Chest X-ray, PA view. Patient: 32 years old, sex F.
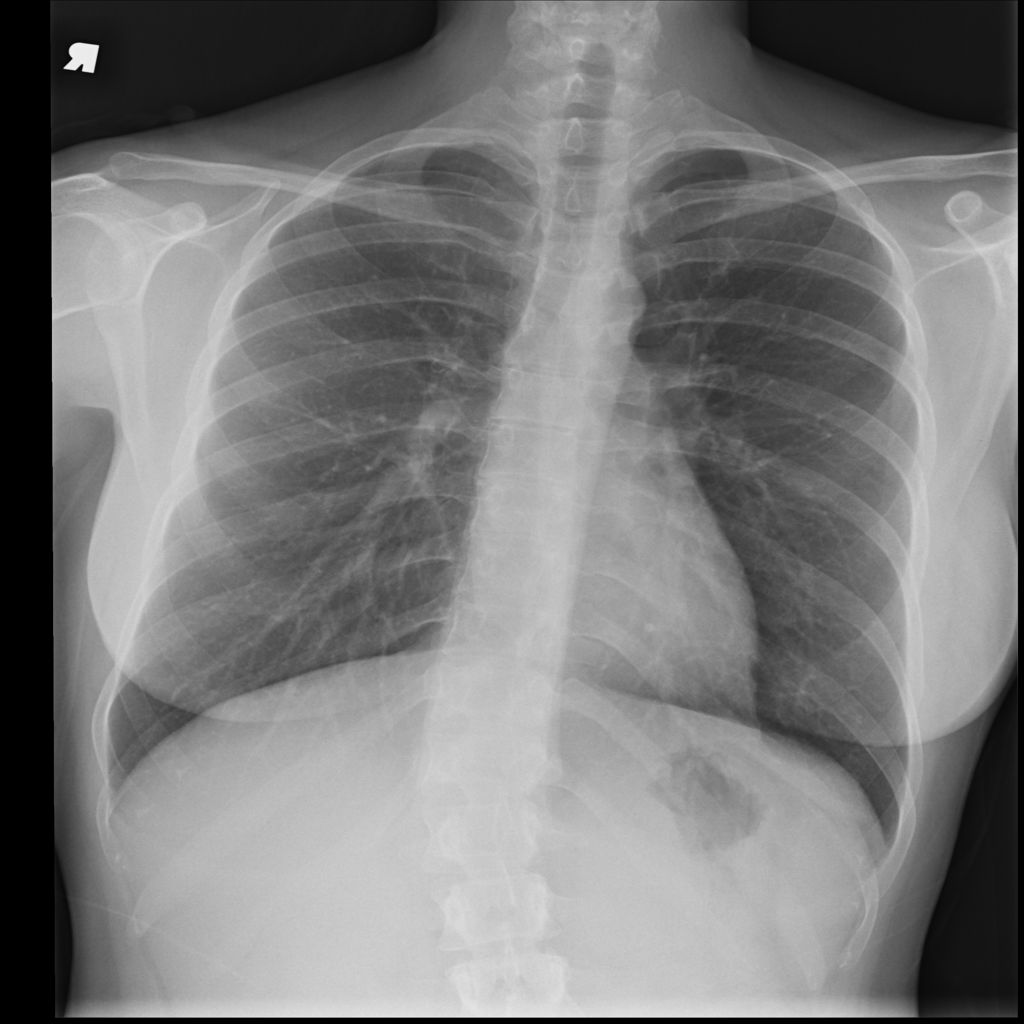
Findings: No Finding